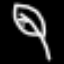
Label: leaf